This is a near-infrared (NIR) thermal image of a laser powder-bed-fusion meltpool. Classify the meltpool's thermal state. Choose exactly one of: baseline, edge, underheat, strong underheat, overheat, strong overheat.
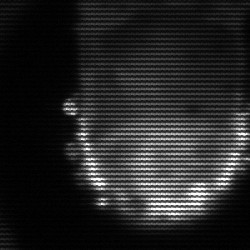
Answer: baseline